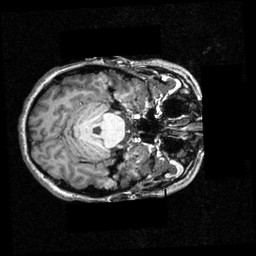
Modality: T1w
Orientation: axial
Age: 28
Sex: female
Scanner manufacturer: siemens
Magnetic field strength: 3.951 T
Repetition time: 1.5 s
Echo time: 0.00335 s